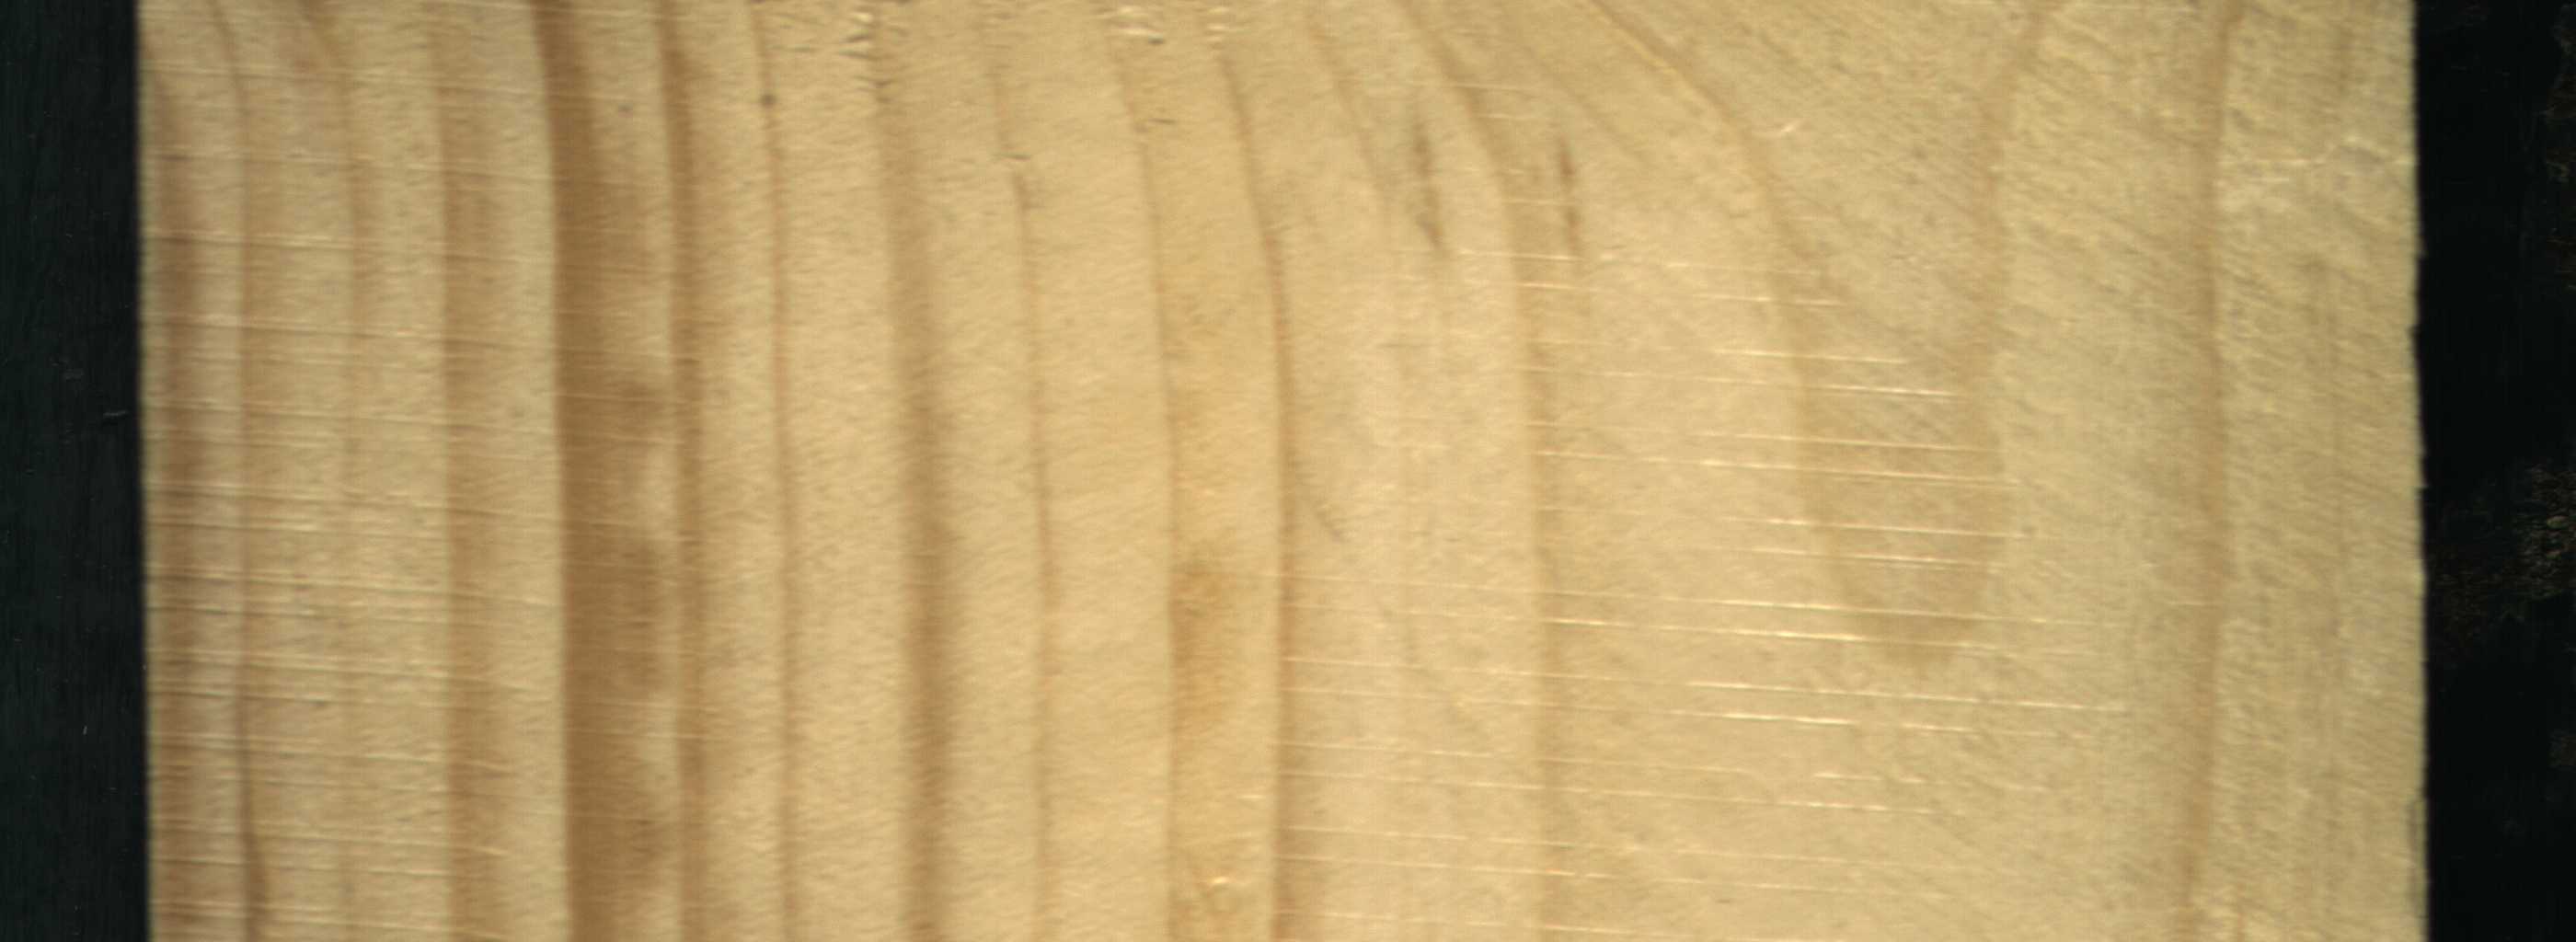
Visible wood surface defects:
Quartzity